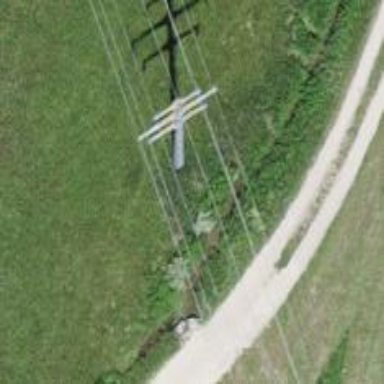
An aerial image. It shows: Power line is depicted.